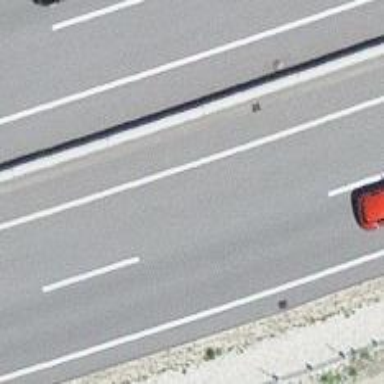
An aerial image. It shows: Asphalt motorway.